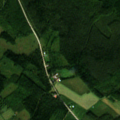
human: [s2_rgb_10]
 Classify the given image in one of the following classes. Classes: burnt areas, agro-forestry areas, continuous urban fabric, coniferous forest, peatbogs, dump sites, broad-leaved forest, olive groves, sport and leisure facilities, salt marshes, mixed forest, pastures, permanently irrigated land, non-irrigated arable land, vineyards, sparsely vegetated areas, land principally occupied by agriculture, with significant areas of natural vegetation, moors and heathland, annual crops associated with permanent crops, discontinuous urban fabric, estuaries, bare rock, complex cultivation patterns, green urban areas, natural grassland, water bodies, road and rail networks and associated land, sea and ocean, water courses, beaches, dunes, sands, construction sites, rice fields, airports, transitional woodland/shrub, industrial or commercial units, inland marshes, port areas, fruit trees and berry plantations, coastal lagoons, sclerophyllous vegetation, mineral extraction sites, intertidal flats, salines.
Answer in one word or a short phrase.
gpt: non-irrigated arable land, coniferous forest, mixed forest